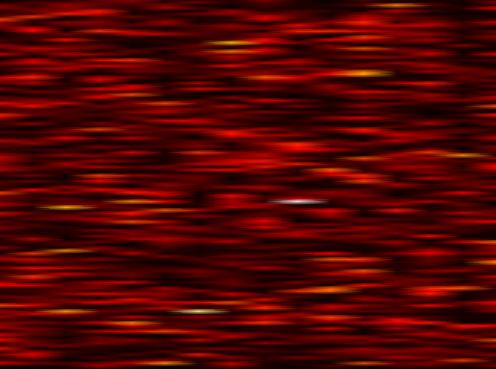
Label: UFMC